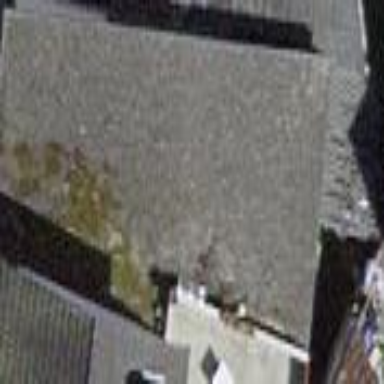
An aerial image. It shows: Garage.